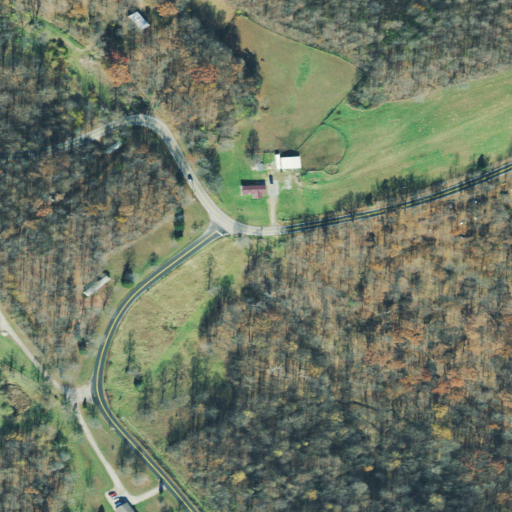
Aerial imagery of mountain in Ohio named Potts Hill containing deciduous forest, grassland, open development, low intensity development, and medium intensity development